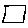
Label: square